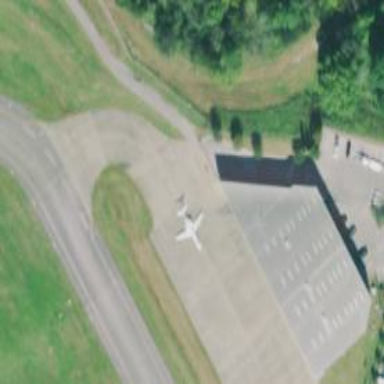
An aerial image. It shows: Building designed as airport hangar.